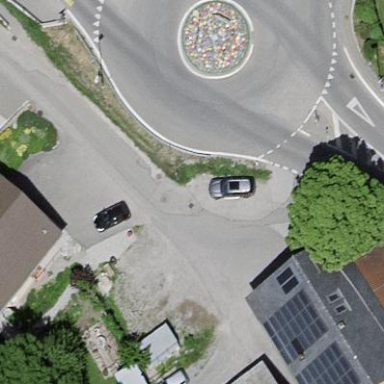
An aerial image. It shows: Tertiary road that leads to roundabout.